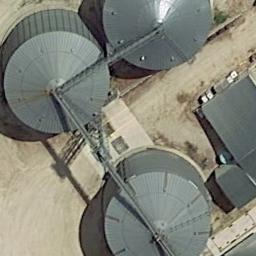
Label: storage tanks